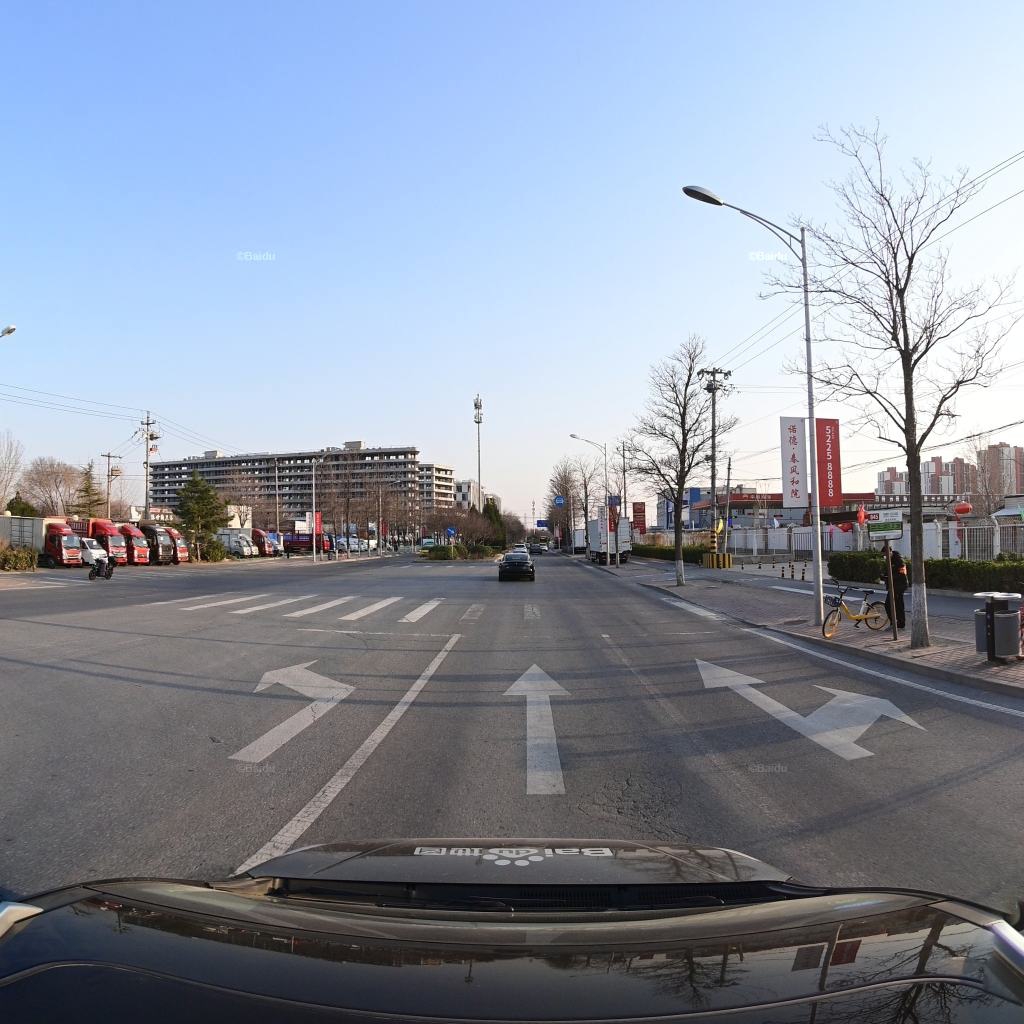
Region: Fengtai
Road damage annotations: alligator crack